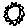
Label: sun